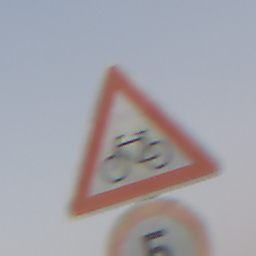
Verkehrszeichen: RadverkehrRechts
Zusatzzeichen unten: Geschwindigkeit5
Umgebung: Outdoor, Nature
Tageszeit: SunriseSunset
Wetter: PartlyCloudy
Licht: Natural
Jahreszeit: NotSpecified
Kontrast: LowContrast